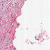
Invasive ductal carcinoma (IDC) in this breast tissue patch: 1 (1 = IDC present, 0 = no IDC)